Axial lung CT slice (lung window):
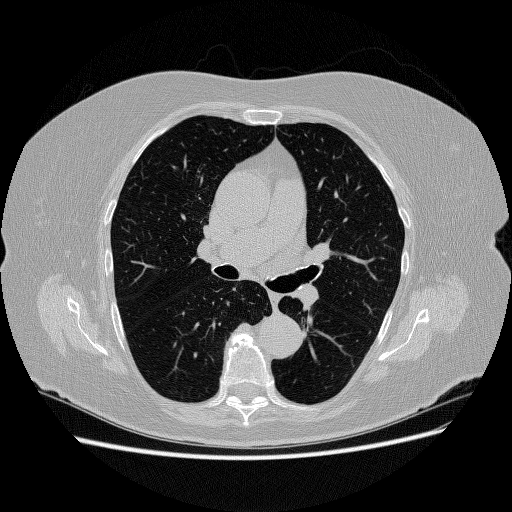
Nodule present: no